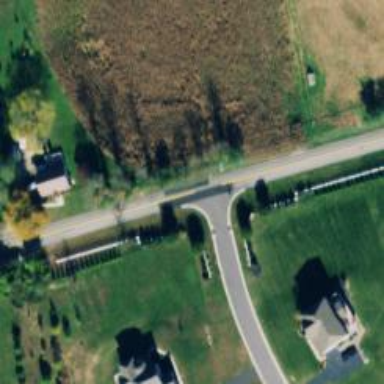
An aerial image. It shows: Road with stop sign.